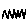
Label: zigzag